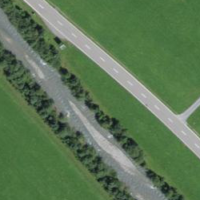
EUNIS habitat code: 24
Species observed at this site:
Anthoxanthum odoratum